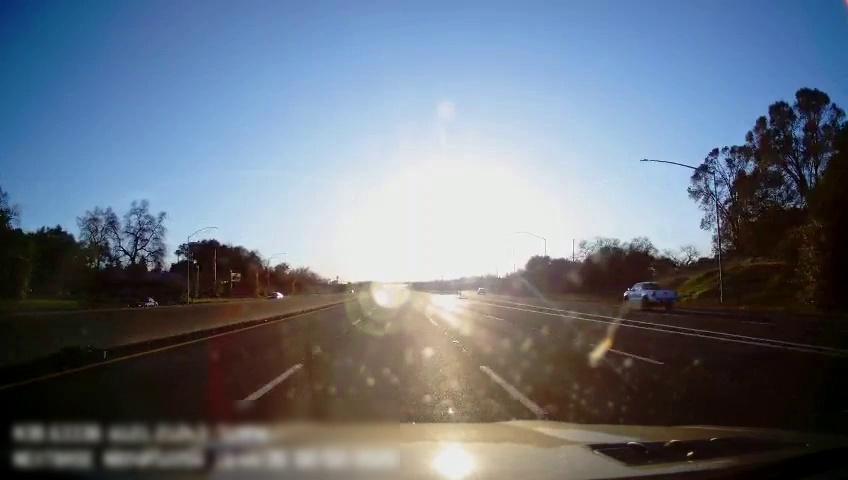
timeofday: Day
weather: Sunny
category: Drivable Space
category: Vehicles | Truck
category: Vehicles | Car
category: Vehicles | Car
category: Lanes | Alternate Lane
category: Lanes | Alternate Lane
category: Lanes | Current Lane
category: Lanes | Current Lane
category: Lanes | Alternate Lane
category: Lanes | Alternate Lane
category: Lanes | Alternate Lane
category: Lanes | Alternate Lane